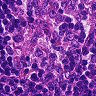
Metastatic tissue present: no